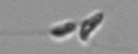
Label: Dinobryon